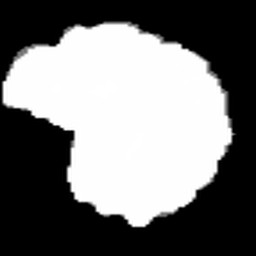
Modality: FA
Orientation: sagittal
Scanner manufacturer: siemens
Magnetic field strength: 3 T
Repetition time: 3.6 s
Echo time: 0.092 s